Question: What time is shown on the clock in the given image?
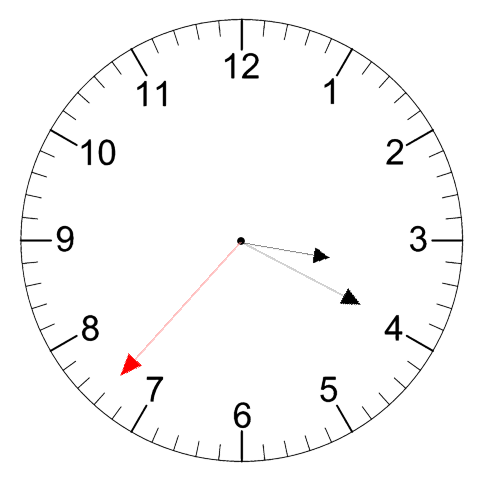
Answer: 03:19:37